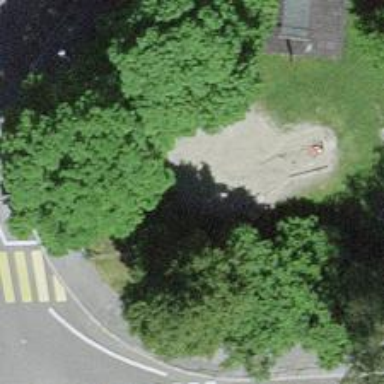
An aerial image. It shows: Sandpit playground.